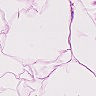
Metastatic tissue present: no